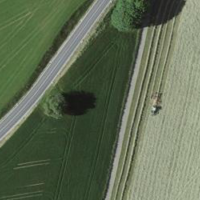
EUNIS habitat code: 52
Species observed at this site:
Primula veris